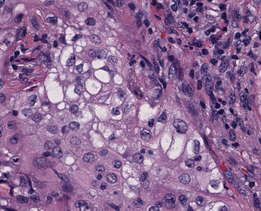
Tumor epithelial tissue: yes
Tumor-associated stroma tissue: yes
Normal tissue: no